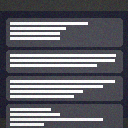
Screen state: on